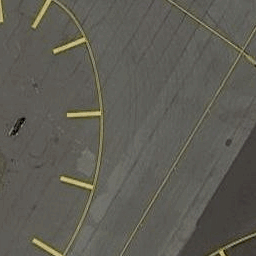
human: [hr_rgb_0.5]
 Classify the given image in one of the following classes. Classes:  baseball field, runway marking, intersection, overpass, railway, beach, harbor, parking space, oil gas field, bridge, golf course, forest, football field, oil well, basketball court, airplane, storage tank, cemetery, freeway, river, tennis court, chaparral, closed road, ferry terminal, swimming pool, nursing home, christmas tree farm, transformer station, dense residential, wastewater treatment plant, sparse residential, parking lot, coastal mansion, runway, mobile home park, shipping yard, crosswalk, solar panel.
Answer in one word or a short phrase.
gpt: runway marking